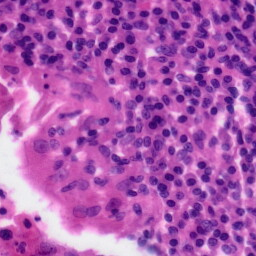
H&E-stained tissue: Tonsil